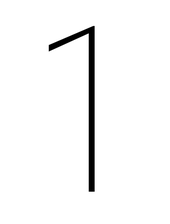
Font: Roboto_Condensed_Thin